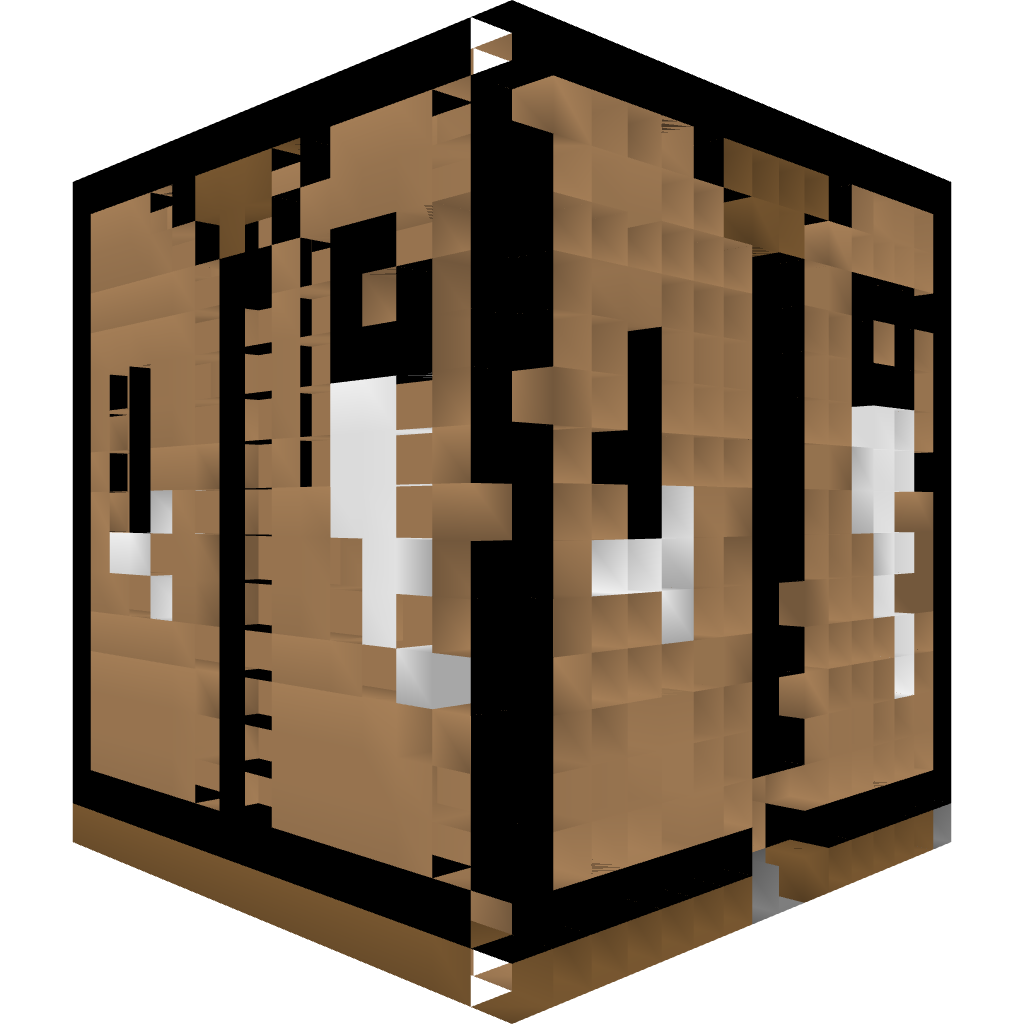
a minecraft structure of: WorkBench bad low quality